Field crop: tomato
Growth stage: 1
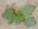
Species: solanum